Question:
I have a tab control:
'''
<TabControl IsSynchronizedWithCurrentItem="True"
ItemsSource="{Binding}"
ItemTemplate="{StaticResource ClosableTabItemTemplate}"
>
</TabControl>
'''
I want to set the style of only the 1st tab item to some style. Normally, I can do it using this way,
'''
<TabControl>
<TabItem Style="{StaticResource SomeStyle}">
</TabItem>
<TabItem>
</TabItem>
</TabControl>
'''
But this isn't possible as the tab items are generated from an ItemsSource.
If needed, here is the TabControl ItemTemplate:
'''
<DataTemplate x:Key="TabItemTemplate">
<DockPanel>
<ContentPresenter Content="{Binding Path=VMName}"
VerticalAlignment="Center"
HorizontalAlignment="Center"/>
</DockPanel>
</DataTemplate>
'''
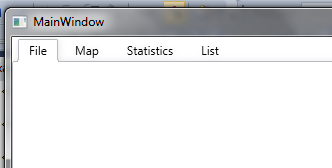
Answer: You can use the <URL> Property.
Also read this <URL>